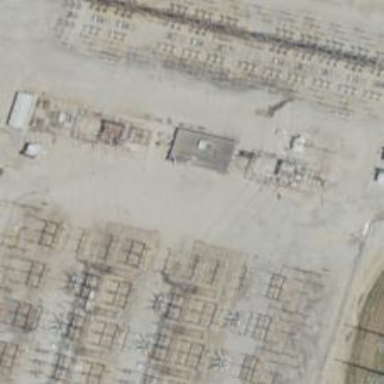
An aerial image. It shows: Power substation enclosed by fence.